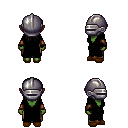
a pixel art fantasy rpg character, female body template, orc, green skin, black robe, robe skirt, black unkempt hairstyle, metal helm, leather bracers, brown slippers, four views (front, back, left, right), 2x2 character sprite sheet, small pixel art, hard edges, no anti-aliasing